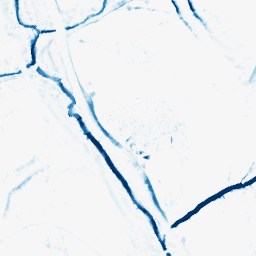
Category: morphological
Decomposition family: morphological_diamond
Decomposition parameters: operation: closing
radius: 5
Upsampling method: bicubic
Upsampling parameters: scale: 8
Upsampling scale: 8